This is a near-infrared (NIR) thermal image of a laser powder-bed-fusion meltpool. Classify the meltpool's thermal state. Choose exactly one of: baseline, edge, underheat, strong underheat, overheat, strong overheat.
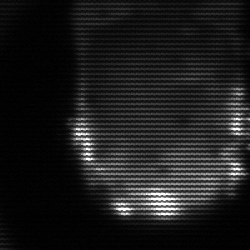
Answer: strong underheat